Question: I have an issue with TCPDF Image inserting.

Here's the code i'm using :
'''
$this->Image($this->data['logo'], PDF_MARGIN_LEFT, 5, 60, 20, '', '', 'M', true);
'''
I've set the resize at true, but the TCPDF library do not respect image ratio.
How can I force preserving image ratio ?
For information I'm using TCPDF 6.2.8 (2015-04-29).
Thanks for your support,
David.
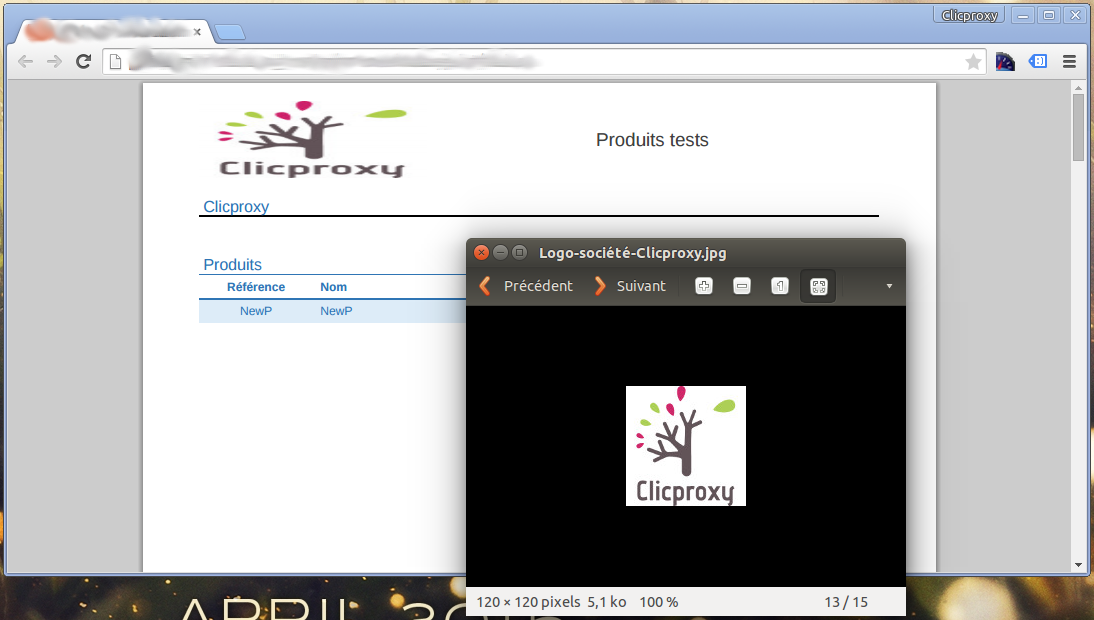
Answer: Here's the solution I found :
'''
if ('' != $this->data['logo'] && is_file($this->data['logo'])) {
// select only one constraint : height or width. 60x20 image emplacement => ratio = 3 (60/20)
list($image_w, $image_h) = getimagesize($this->data['logo']);
if (3 > $image_w / $image_h) list($w, $h) = array(0, 20);
else list($w, $h) = array(60, 0);
$this->Image($this->data['logo'], PDF_MARGIN_LEFT, 5, $w, $h, '', '', 'M');
}
'''
I've found the image emplacement ratio (60/20=3), I compared it to the image ratio and I choose between set the width or the heigh.
Thanks to JamesG to help me to find my solution.
David.